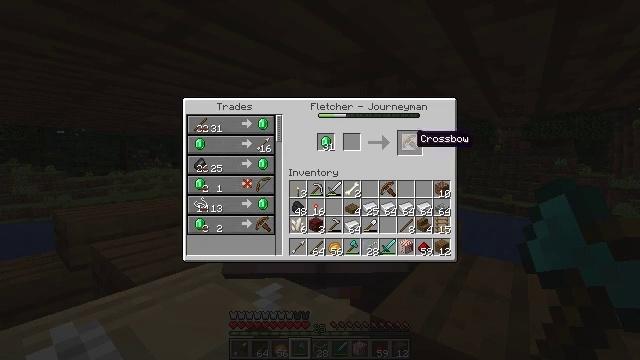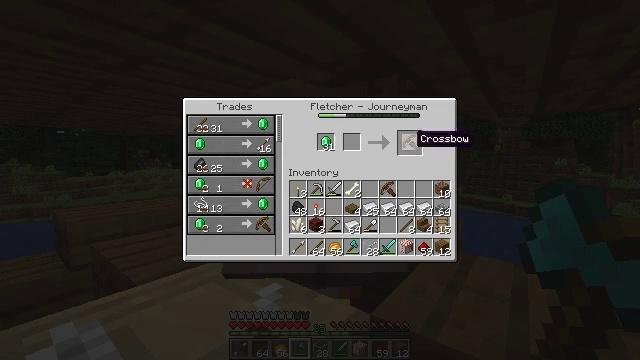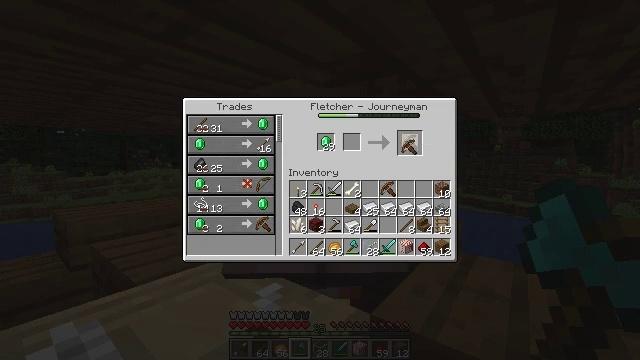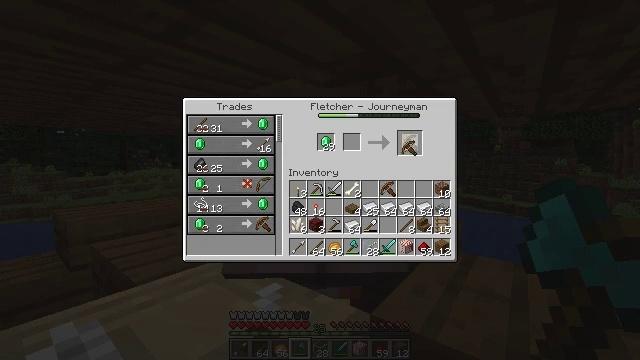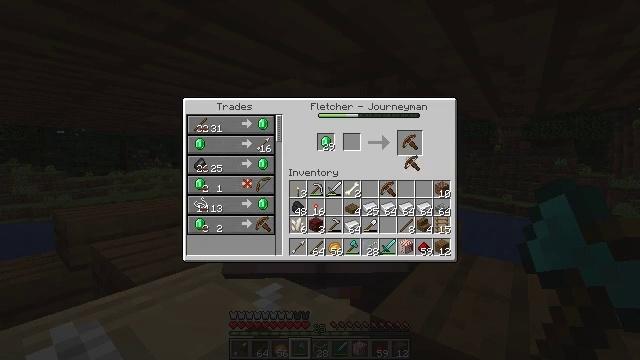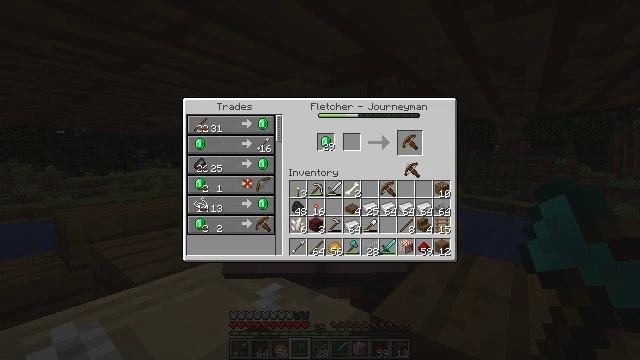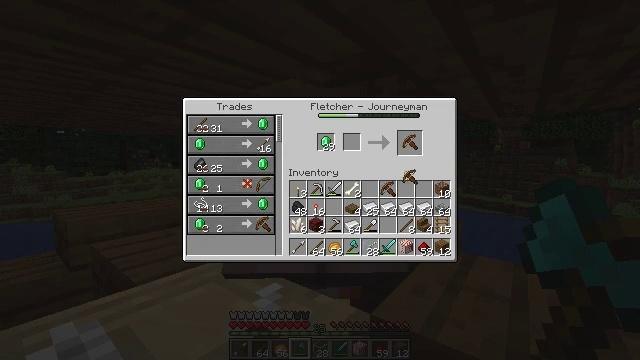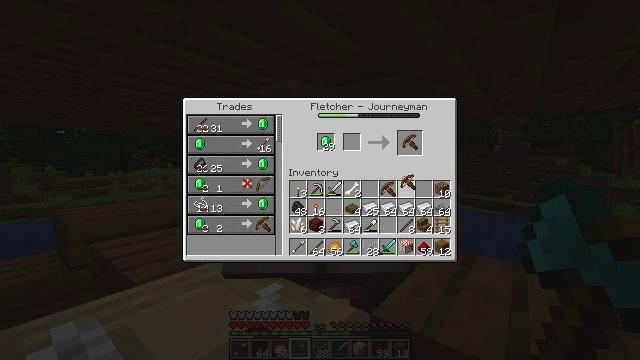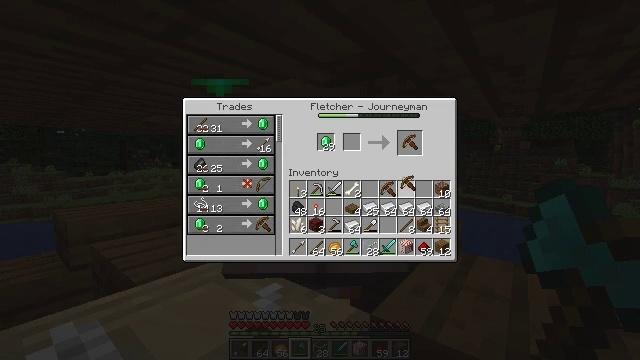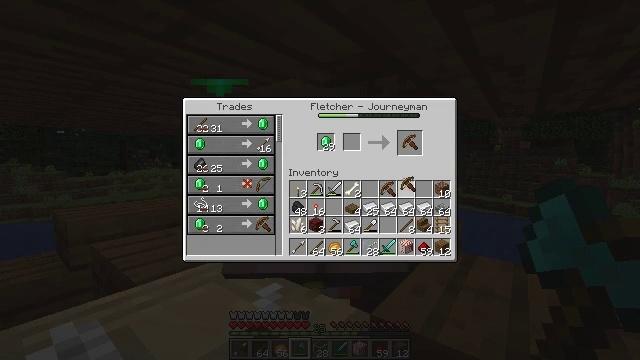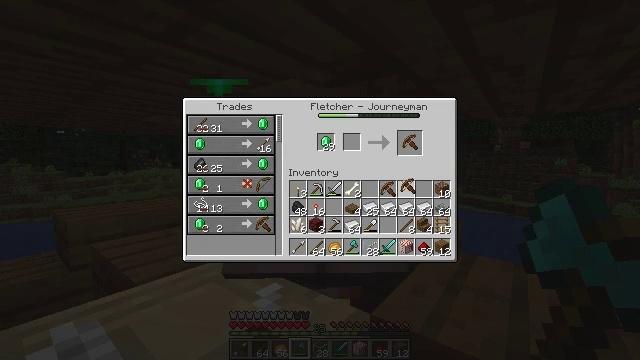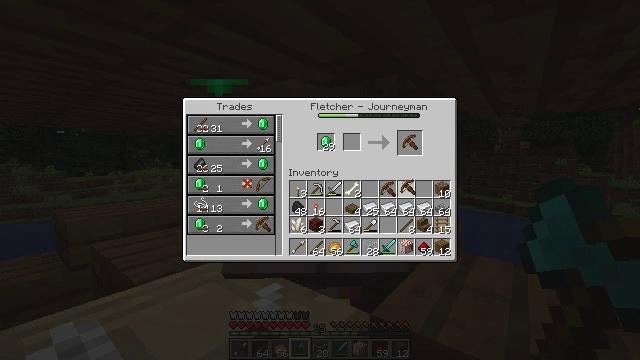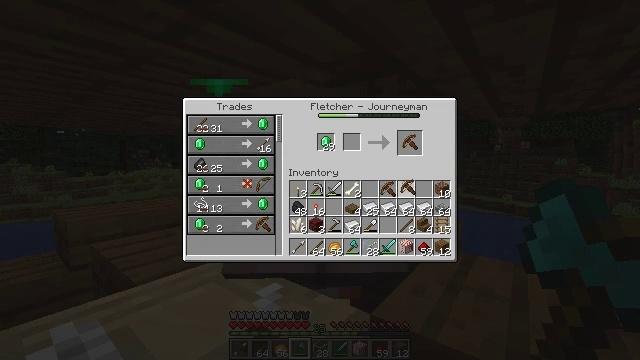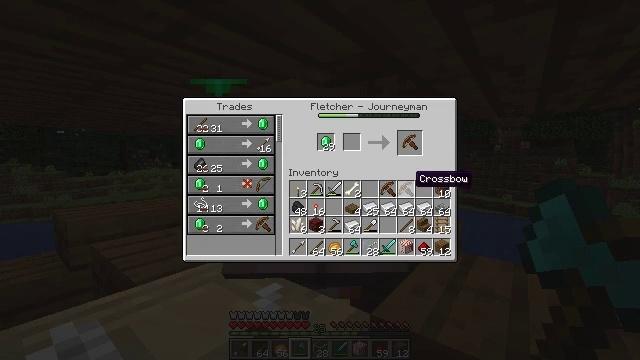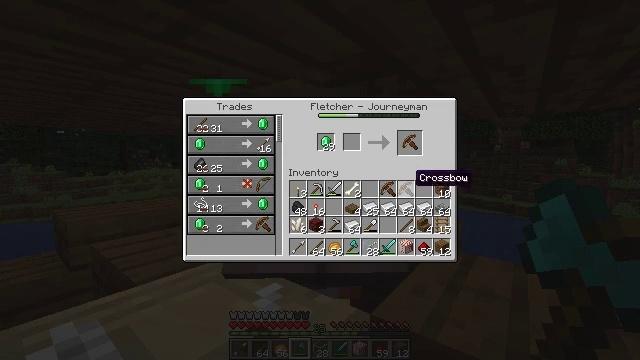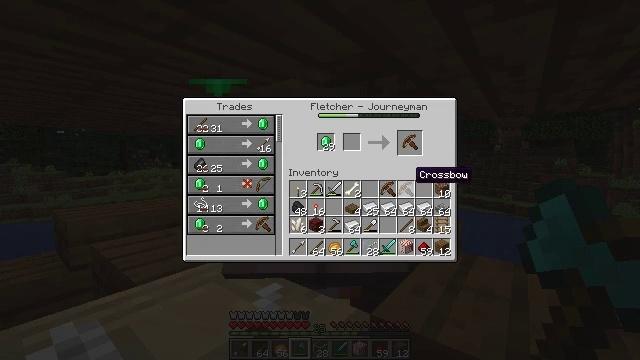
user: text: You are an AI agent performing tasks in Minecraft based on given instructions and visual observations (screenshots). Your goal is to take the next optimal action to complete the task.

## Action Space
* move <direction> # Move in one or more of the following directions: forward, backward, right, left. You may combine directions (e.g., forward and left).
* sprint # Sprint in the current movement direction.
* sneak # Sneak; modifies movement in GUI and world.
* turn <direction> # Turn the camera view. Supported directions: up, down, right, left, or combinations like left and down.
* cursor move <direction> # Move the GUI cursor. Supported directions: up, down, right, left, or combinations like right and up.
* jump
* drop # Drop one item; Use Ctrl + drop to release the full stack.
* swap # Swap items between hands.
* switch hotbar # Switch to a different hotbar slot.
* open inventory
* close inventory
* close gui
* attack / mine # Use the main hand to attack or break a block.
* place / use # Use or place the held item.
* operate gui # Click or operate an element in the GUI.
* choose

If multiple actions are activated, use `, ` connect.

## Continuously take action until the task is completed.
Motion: motion action
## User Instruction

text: Open a crafting table to craft a crossbow.
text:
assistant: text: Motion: no_op
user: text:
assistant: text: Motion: operate gui
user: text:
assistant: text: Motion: operate gui
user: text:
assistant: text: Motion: cursor move down, operate gui
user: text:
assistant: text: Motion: cursor move down
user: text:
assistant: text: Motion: no_op
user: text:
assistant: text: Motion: no_op
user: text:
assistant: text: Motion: no_op
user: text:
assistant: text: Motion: no_op
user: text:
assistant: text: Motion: operate gui
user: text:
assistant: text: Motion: operate gui
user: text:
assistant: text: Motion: operate gui
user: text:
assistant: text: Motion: no_op
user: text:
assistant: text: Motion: no_op
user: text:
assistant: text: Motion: no_op
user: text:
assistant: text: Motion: cursor move up
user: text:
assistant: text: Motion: no_op
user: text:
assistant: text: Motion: no_op
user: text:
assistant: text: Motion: no_op
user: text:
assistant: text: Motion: no_op
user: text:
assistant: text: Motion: no_op
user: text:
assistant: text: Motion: no_op
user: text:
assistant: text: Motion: no_op
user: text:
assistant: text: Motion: operate gui
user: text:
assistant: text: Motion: operate gui
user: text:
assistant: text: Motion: cursor move down
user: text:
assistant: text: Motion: cursor move down
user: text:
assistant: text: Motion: cursor move down
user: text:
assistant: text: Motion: no_op
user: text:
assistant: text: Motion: no_op